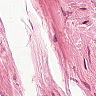
Metastatic tissue present: no